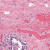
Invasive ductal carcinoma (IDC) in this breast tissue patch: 0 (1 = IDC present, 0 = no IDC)